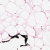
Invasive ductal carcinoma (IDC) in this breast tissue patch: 0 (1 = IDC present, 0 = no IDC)